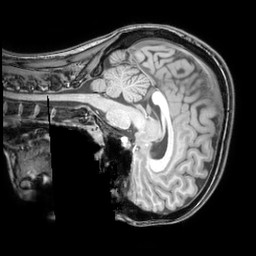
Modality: T1w
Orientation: sagittal
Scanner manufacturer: philips
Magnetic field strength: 3 T
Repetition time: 0.008162 s
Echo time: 0.003735 s